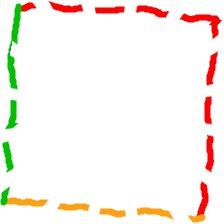
Shape: square